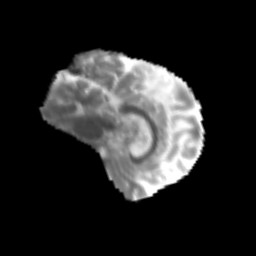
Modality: MD
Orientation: sagittal
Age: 61
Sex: male
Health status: ill
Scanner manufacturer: siemens
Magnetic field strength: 3 T
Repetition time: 8.7 s
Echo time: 0.11 s